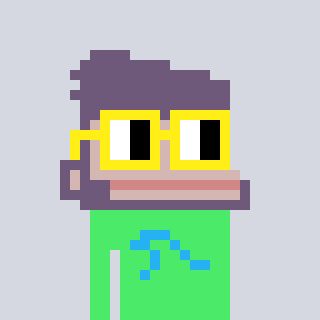
a pixel art character with square yellow glasses, a ape-shaped head and a teal-colored body on a cool background